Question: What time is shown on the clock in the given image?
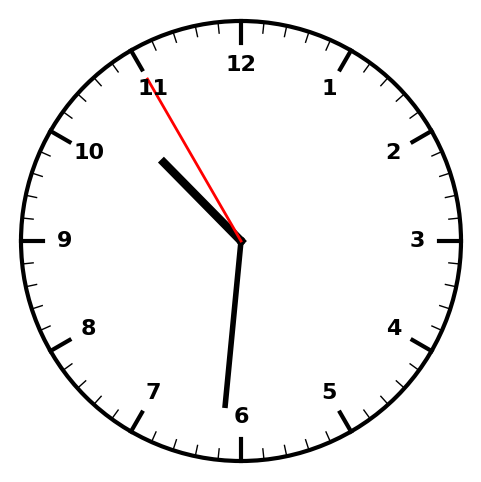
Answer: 10:30:55